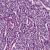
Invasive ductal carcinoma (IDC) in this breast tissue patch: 1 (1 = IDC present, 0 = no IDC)